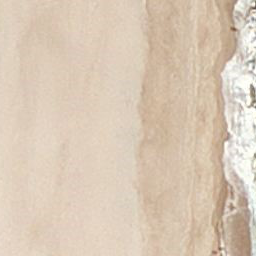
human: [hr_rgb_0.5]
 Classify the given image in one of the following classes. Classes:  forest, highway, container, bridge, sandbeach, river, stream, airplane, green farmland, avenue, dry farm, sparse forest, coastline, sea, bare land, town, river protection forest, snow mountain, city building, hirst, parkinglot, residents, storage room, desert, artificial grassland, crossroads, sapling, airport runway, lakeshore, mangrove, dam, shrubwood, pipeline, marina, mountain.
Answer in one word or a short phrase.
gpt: sandbeach